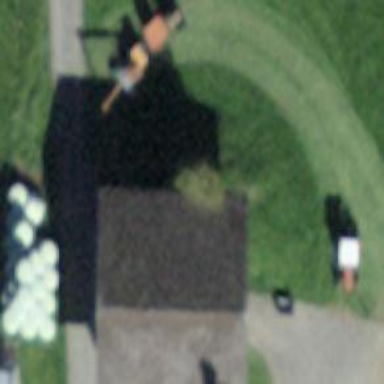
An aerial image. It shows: Shed building.